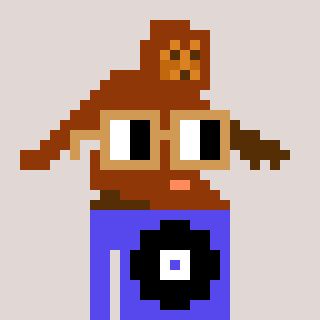
a pixel art character with square brown glasses, a bigfoot-shaped head and a computerblue-colored body on a warm background